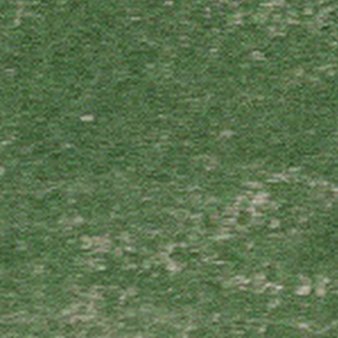
Label: other